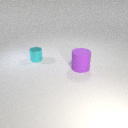
small cyan metal cylinder to the left of large purple rubber cylinder